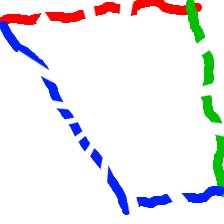
Shape: trapezoid